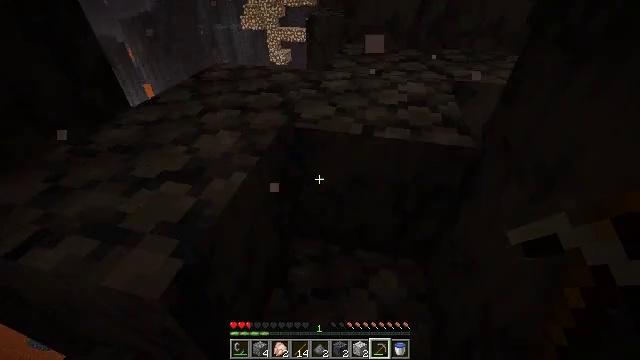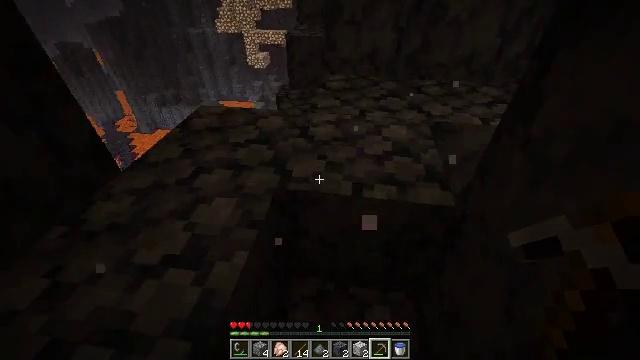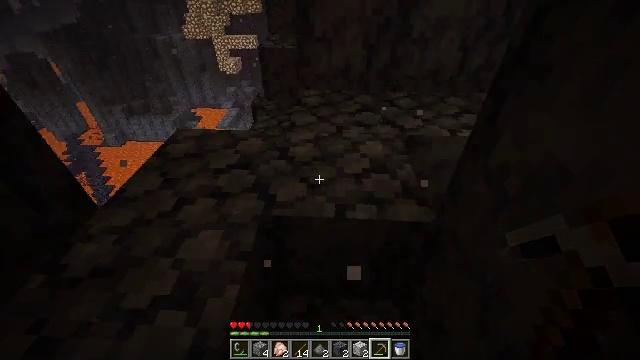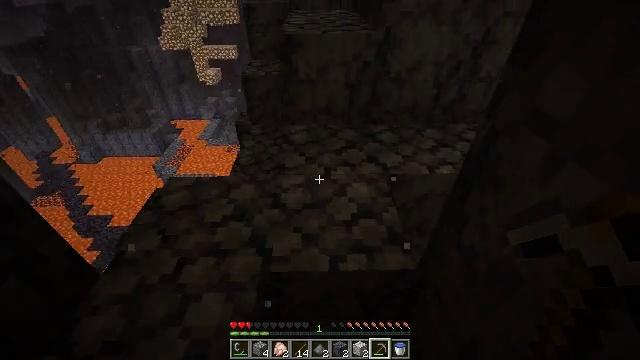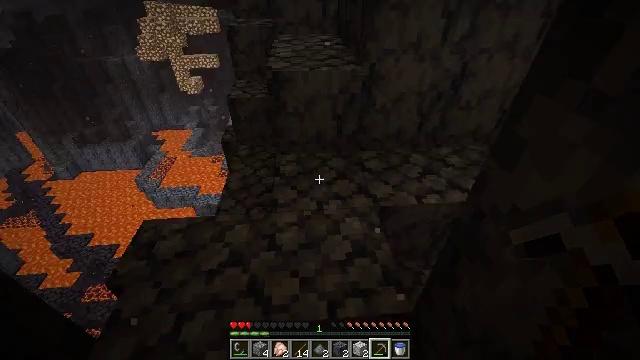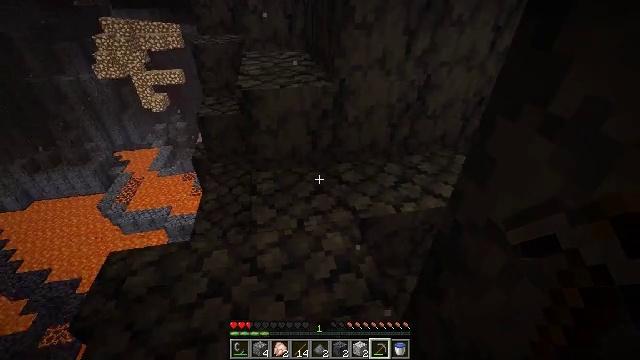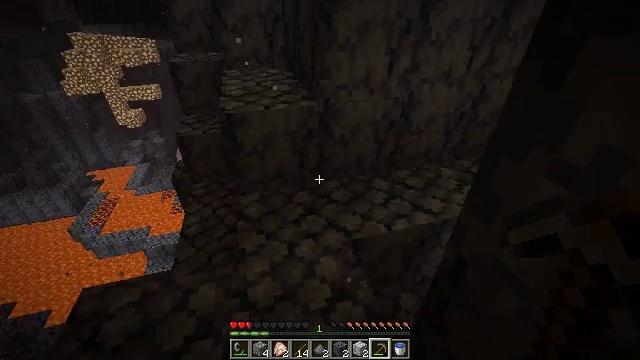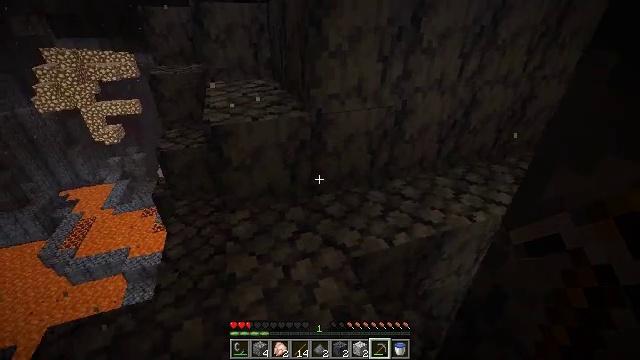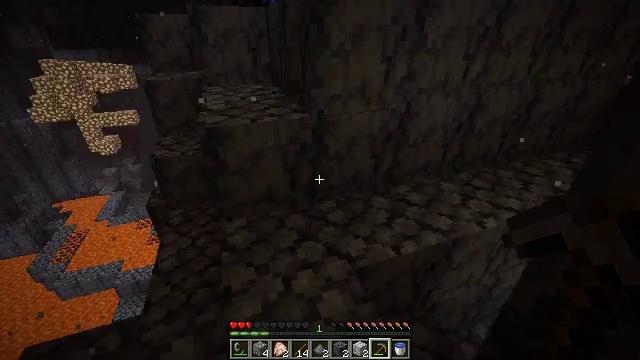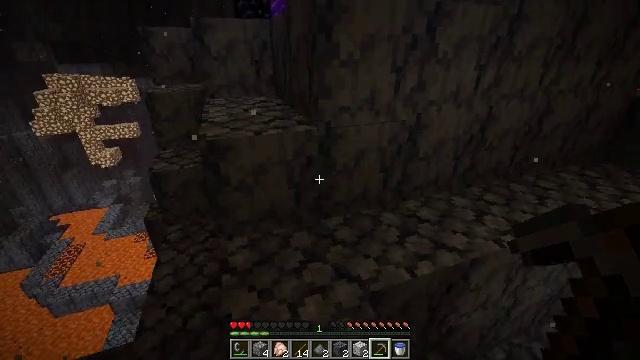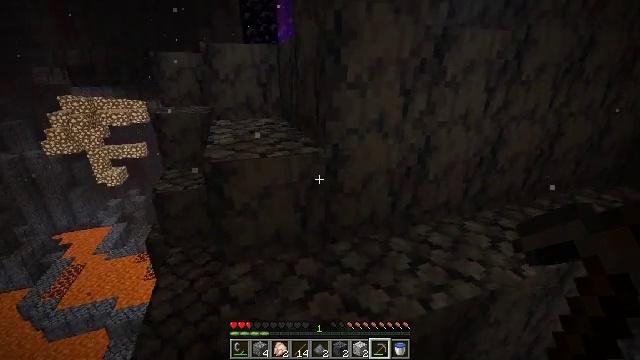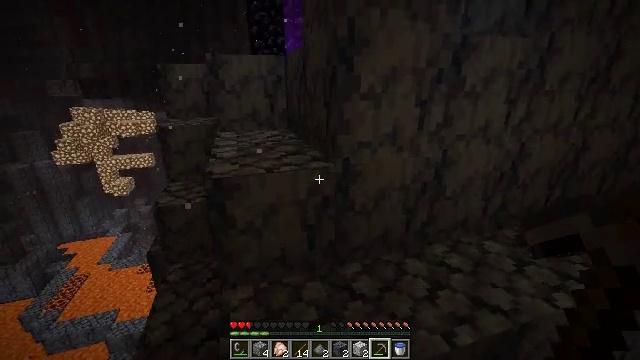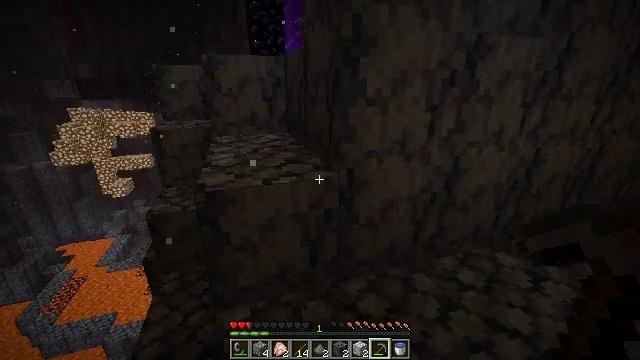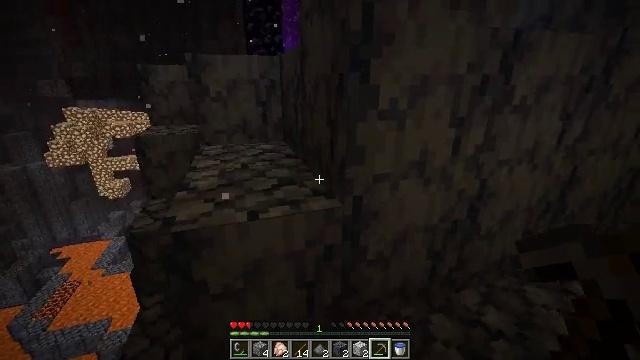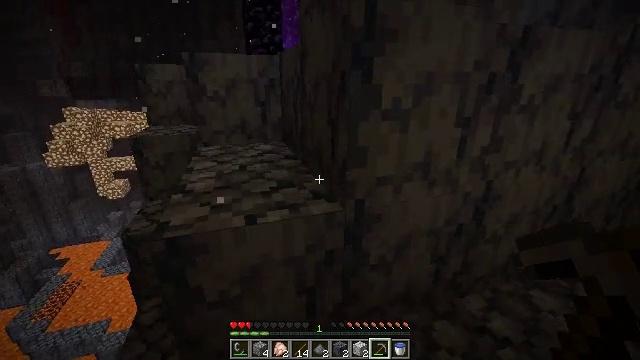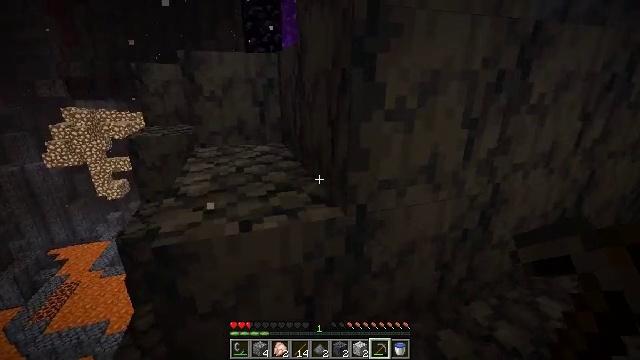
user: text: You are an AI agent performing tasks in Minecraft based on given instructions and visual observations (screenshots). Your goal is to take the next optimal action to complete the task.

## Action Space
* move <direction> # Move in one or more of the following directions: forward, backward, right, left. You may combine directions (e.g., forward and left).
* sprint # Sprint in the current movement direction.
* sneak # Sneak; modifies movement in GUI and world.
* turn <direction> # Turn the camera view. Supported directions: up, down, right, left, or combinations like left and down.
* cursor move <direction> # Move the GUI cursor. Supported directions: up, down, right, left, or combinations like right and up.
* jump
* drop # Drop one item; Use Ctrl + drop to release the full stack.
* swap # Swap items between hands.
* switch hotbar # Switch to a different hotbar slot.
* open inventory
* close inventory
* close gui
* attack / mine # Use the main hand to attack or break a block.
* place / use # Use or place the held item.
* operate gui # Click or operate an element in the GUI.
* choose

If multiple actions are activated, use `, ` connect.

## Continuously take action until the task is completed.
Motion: motion action
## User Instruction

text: Obtain basalt from the terrain.
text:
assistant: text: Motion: move forward, turn right, jump
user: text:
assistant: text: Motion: move forward, turn right, jump
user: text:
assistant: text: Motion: move forward, turn right, jump
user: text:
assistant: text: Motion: move forward, turn right, jump
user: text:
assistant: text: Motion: move forward, turn right and up, jump
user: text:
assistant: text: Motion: turn right and up
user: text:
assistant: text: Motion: turn right and up
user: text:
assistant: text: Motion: move forward, turn up
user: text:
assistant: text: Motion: move forward, turn up
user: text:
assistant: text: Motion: move forward, turn up
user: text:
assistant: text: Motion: move forward, turn left and up
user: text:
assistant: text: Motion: move forward
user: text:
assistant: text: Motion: move forward
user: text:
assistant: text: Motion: no_op
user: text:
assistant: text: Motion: no_op
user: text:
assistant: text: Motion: no_op
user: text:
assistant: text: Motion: move forward, turn left
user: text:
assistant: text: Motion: move forward, turn left
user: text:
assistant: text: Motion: move forward, turn left and up
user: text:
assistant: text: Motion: move forward, turn left, jump
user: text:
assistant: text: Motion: move forward, jump
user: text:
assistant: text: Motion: move forward, jump
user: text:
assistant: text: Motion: move forward, turn right, jump
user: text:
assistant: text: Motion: move forward, turn right and up
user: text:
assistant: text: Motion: turn right
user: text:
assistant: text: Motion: turn right
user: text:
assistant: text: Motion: move forward, turn right
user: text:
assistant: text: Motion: move forward
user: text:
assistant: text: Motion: move forward
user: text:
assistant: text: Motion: move forward